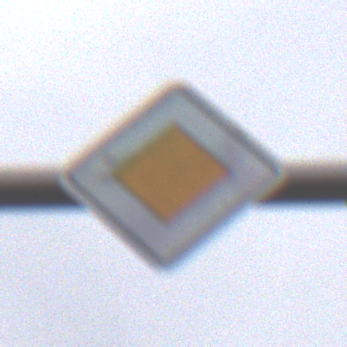
Verkehrszeichen: Vorfahrtsstrasse
Umgebung: Outdoor, Nature
Tageszeit: Midday
Wetter: Overcast
Licht: Natural
Jahreszeit: NotSpecified
Kontrast: LowContrast